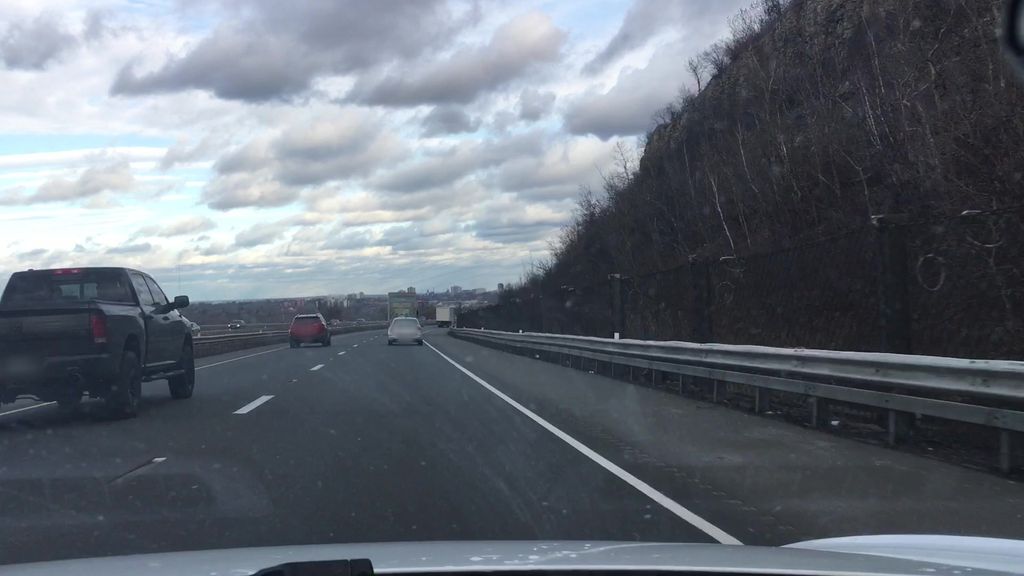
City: hamilton